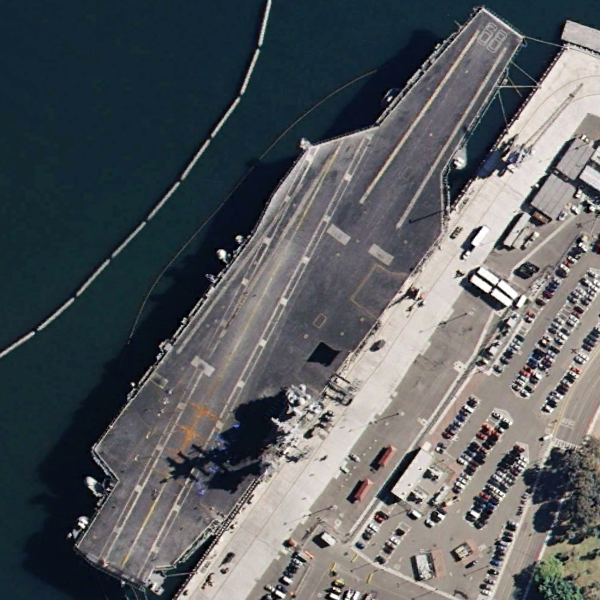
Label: Nimitz-class_aircraft_carrier